Aerial crown-view tile of a tropical tree (Barro Colorado Island, Panama), acquired 20250414:
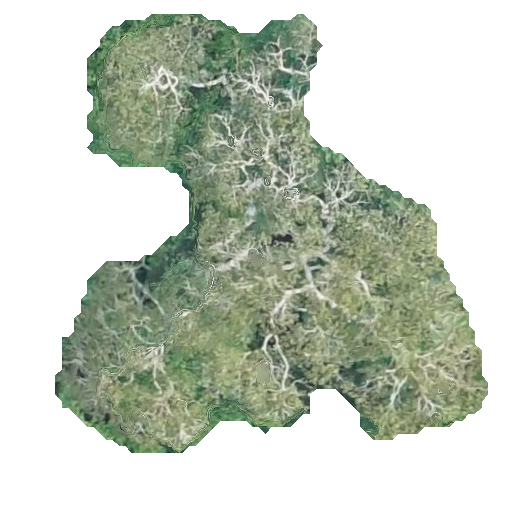
Species: Trattinnickia aspera
GBIF accepted scientific name: Trattinnickia aspera
Crown area: 177.368 m²